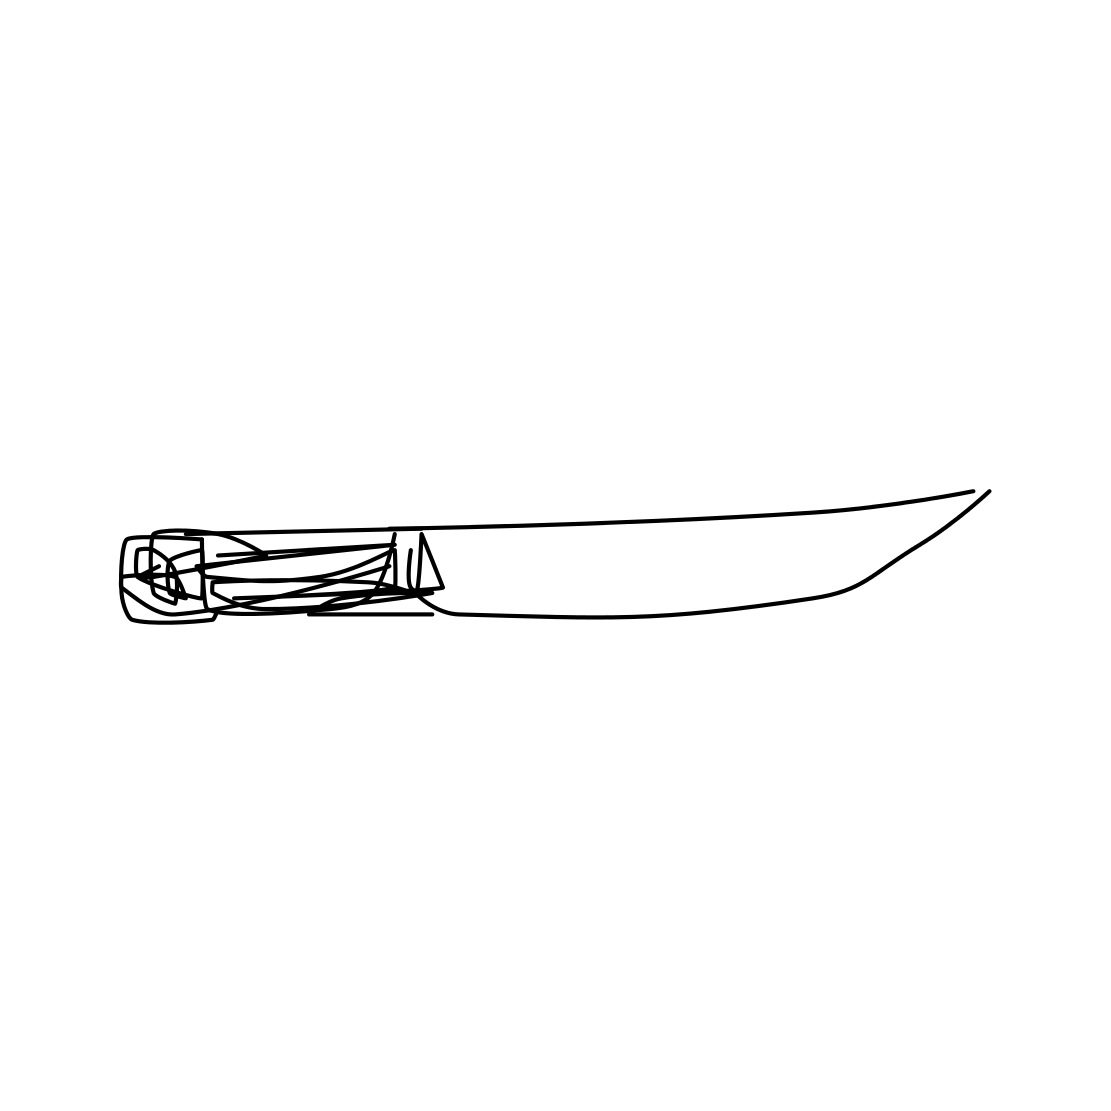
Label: knife